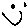
Label: smiley face